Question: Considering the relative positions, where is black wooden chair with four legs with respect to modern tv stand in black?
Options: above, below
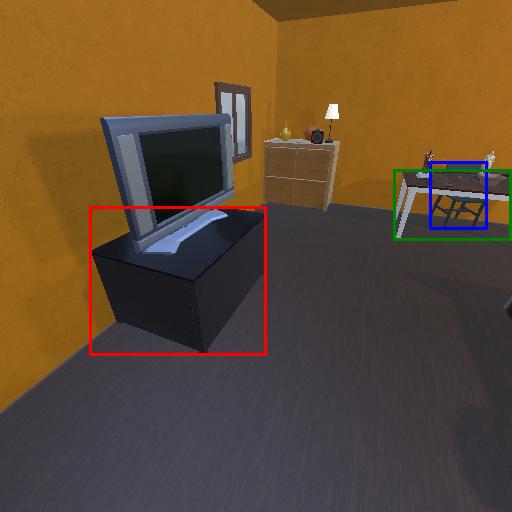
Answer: above